Question: I want to change the App Delegate Type in MainWindow.xib through IB, beacause I have to modify the application name of the existing project with different name. I have changed the app delegate .h/.m files in the source code,only App Delegate Type not able to modify. The screen shot of MainWindow.xib is attached below.

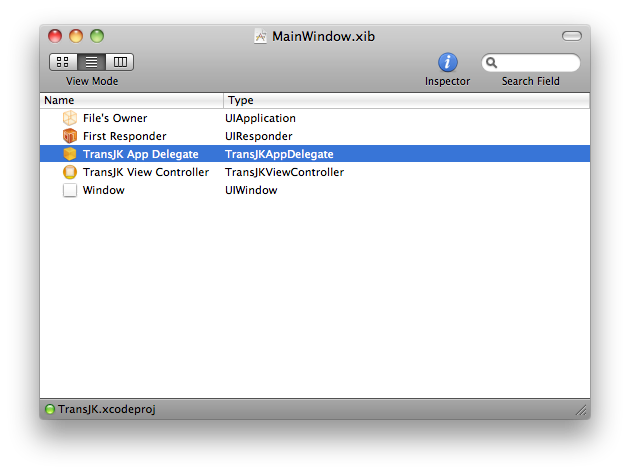
Answer: You can use "_" in place of "-" as 'IT_transJKAppDelegate'.